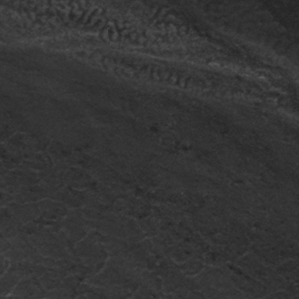
Label: frost